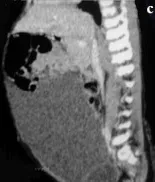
Sagittal section.
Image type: radiology (ct)